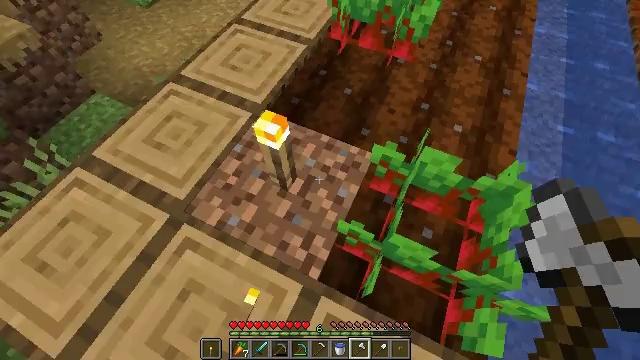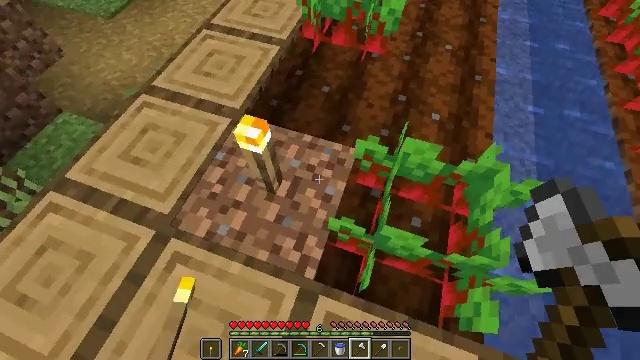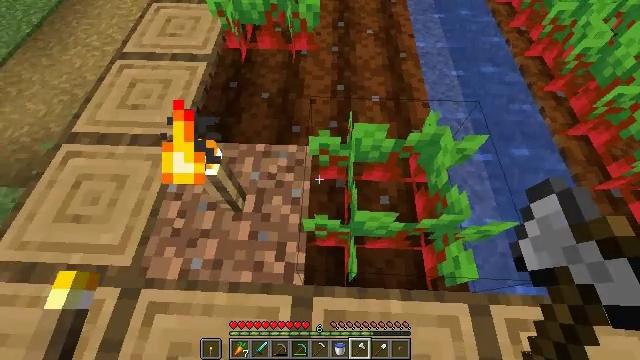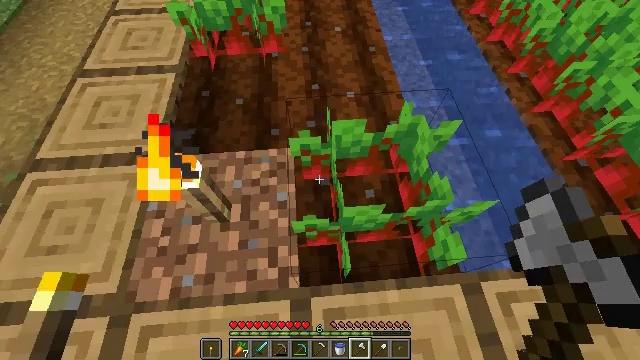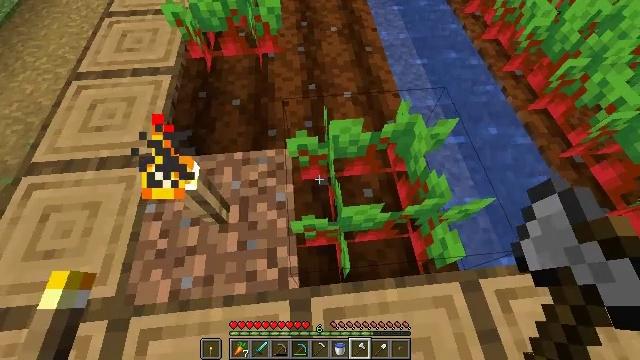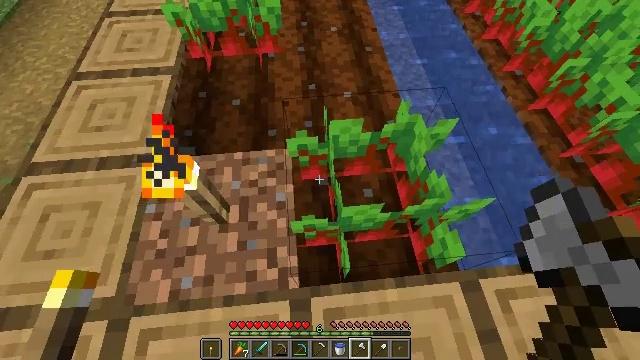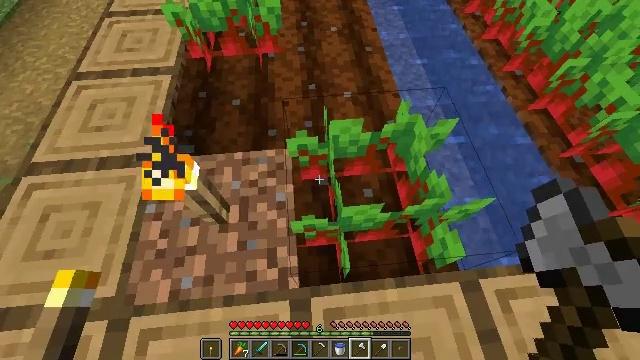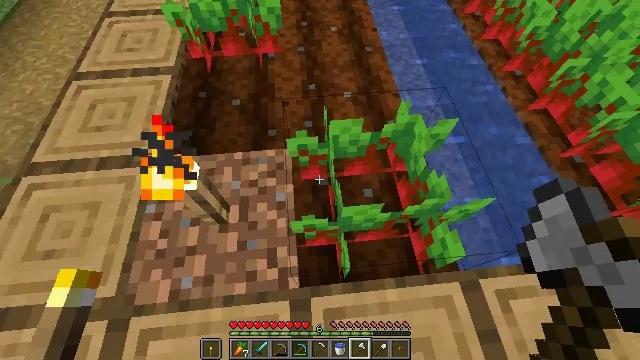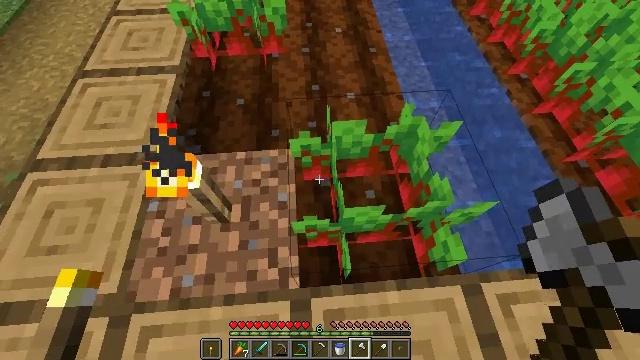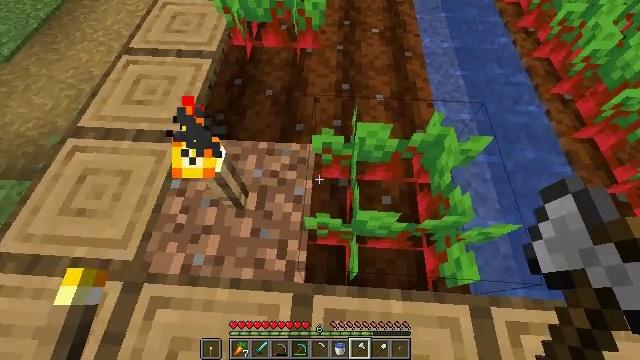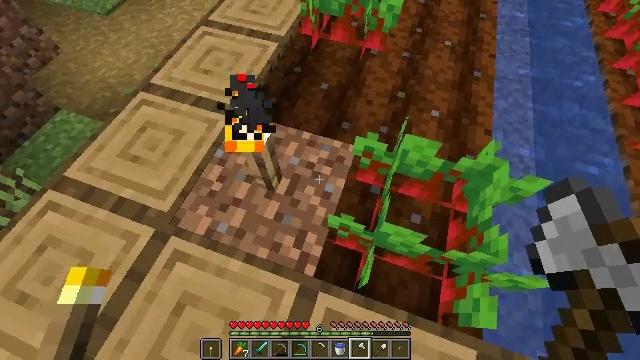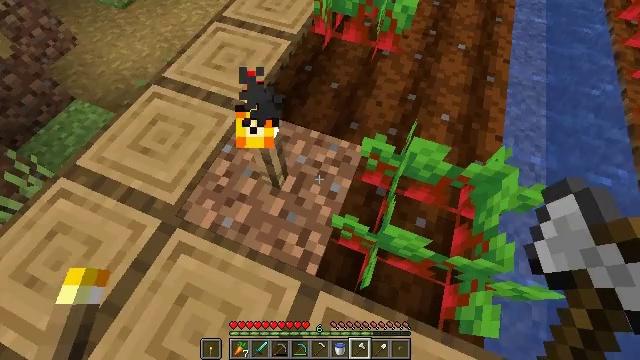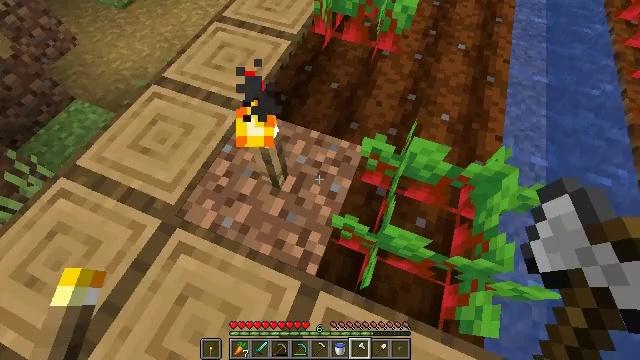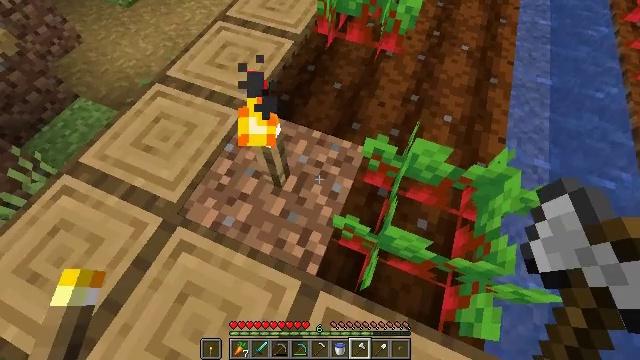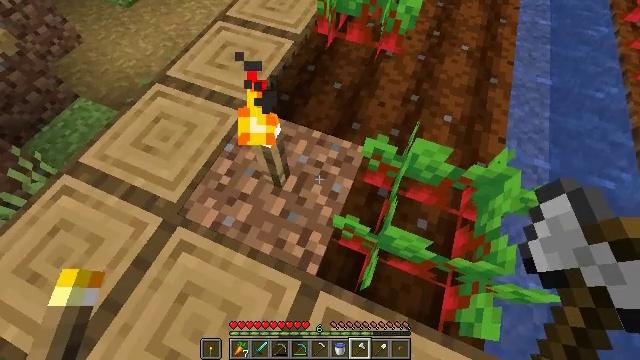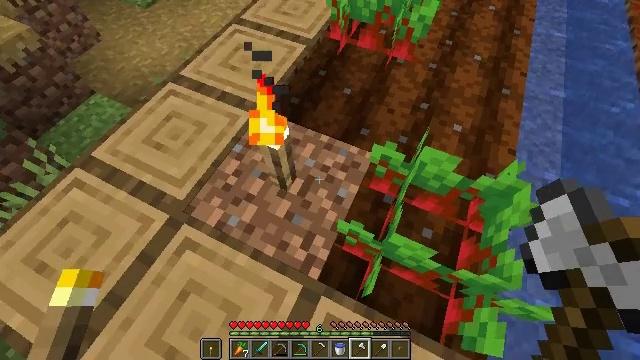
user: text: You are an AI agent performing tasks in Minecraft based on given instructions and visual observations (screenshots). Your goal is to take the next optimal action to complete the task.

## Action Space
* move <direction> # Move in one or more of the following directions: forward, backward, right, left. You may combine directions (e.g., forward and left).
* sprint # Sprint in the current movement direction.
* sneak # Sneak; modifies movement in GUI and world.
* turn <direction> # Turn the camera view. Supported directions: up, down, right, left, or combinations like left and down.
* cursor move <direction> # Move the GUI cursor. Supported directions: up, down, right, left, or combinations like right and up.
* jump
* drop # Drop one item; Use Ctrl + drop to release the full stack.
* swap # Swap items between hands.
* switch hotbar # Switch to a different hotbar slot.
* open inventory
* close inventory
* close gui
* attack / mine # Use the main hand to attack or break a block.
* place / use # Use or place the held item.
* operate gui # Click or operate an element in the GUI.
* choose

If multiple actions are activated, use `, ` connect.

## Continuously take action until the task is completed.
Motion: motion action
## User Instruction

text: Mine the torch on the wall.
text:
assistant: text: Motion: turn right
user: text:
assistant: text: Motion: turn right
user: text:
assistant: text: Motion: turn right
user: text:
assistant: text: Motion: no_op
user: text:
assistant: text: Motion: no_op
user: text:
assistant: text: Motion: no_op
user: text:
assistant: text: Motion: no_op
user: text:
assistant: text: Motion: turn left
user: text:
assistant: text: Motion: turn left
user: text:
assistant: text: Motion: turn left
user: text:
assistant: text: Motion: turn left
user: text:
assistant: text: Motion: no_op
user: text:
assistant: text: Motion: no_op
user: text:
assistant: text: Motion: no_op
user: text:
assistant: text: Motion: turn left
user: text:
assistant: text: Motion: turn left
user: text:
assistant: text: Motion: turn left
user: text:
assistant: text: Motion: turn left
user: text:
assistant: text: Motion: no_op
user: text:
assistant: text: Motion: no_op
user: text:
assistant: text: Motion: no_op
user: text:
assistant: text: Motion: no_op
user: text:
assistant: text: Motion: no_op
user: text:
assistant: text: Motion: no_op
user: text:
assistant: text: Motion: no_op
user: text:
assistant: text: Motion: no_op
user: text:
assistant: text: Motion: no_op
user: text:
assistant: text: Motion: attack / mine
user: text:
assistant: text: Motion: attack / mine
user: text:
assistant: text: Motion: no_op